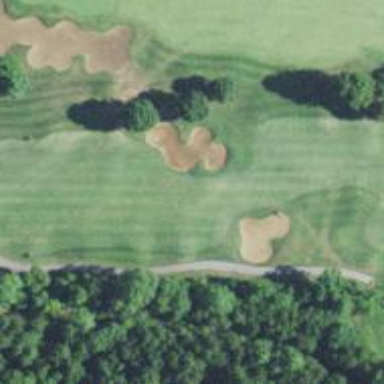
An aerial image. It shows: View of golf hole.